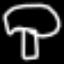
Label: mushroom